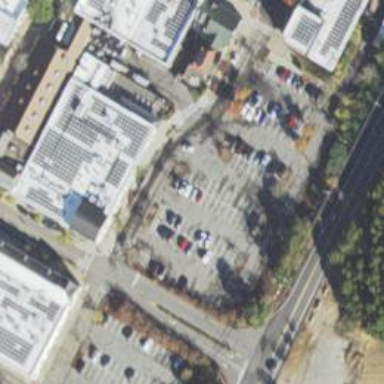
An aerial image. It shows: Parking space.